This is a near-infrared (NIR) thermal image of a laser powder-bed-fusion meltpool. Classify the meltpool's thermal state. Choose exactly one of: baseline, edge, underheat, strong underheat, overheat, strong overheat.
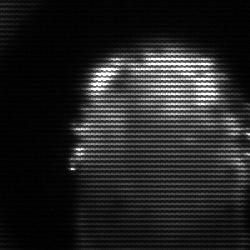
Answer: baseline